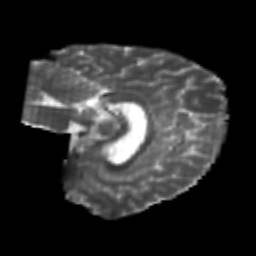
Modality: T2w
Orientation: sagittal
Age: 23
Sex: female
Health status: healthy
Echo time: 0.074 s